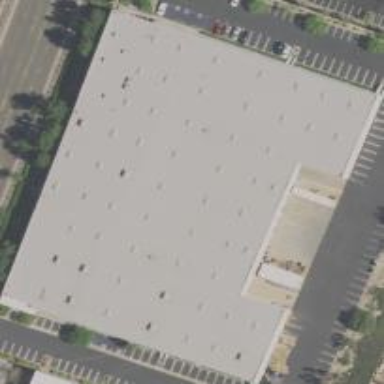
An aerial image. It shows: Warehouse.